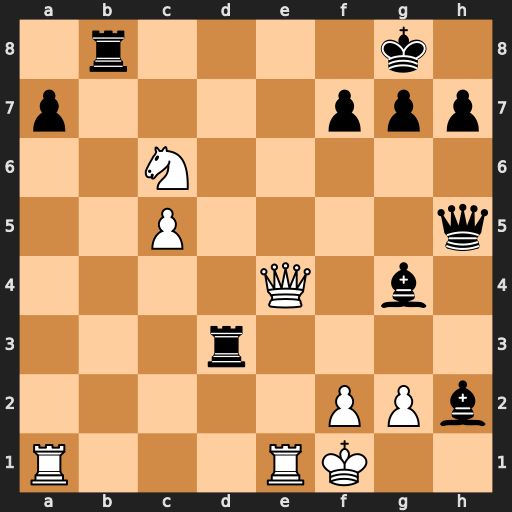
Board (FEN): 1r4k1/p4ppp/2N5/2P4q/4Q1b1/3r4/5PPb/R3RK2
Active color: w
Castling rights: -
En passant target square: -
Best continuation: Qe8+ Rxe8 Rxe8#